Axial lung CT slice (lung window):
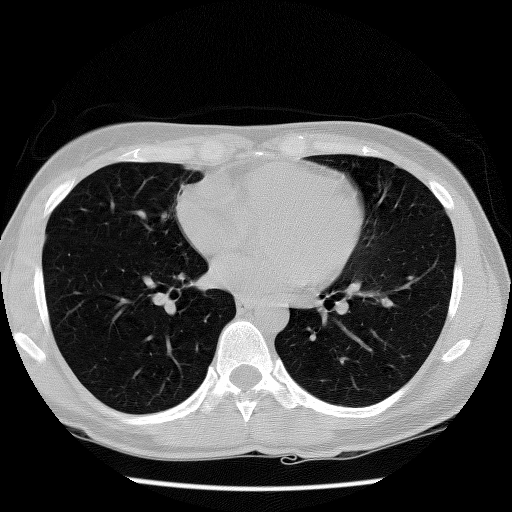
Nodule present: no